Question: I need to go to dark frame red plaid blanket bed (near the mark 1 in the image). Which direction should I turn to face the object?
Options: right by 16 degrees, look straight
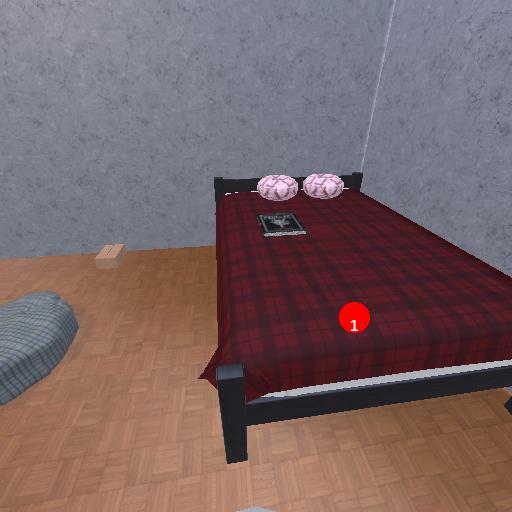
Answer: right by 16 degrees